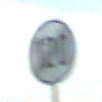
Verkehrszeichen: EndeGeschwindigkeit120
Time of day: SunriseSunset
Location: Outdoor (Nature)
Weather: PartlyCloudy
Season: NotSpecified
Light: Natural